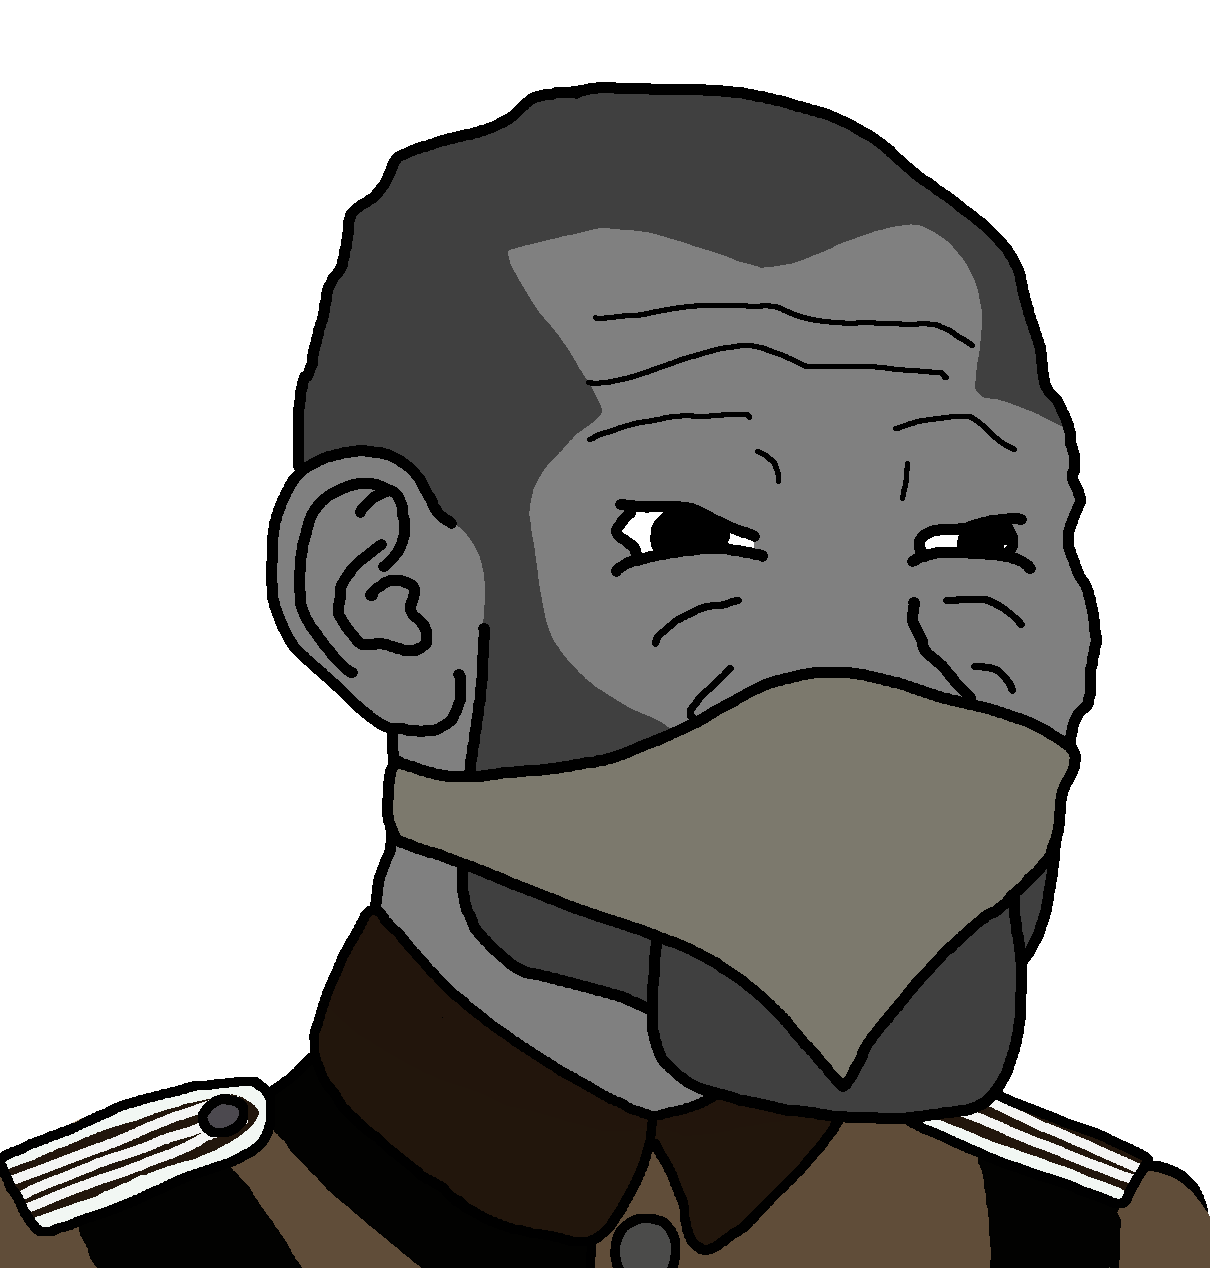
Label: 5_Grey_Chad